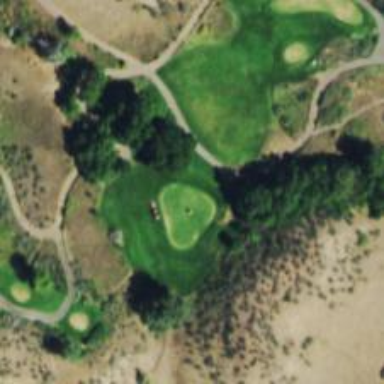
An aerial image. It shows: View of golf hole.